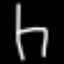
Label: chair